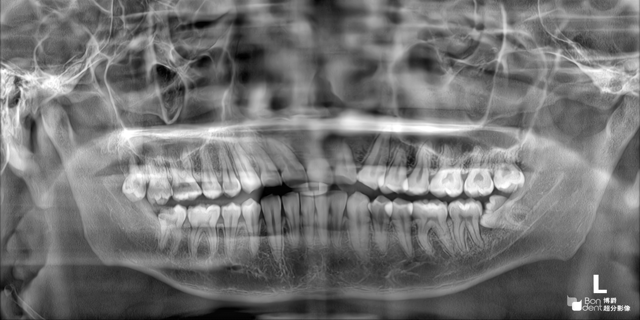
adult